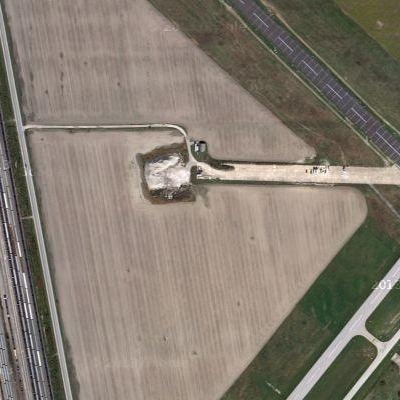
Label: Field